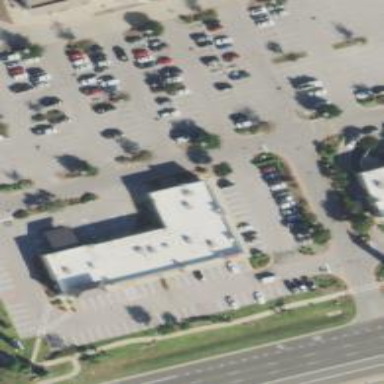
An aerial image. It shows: Healthcare clinic.